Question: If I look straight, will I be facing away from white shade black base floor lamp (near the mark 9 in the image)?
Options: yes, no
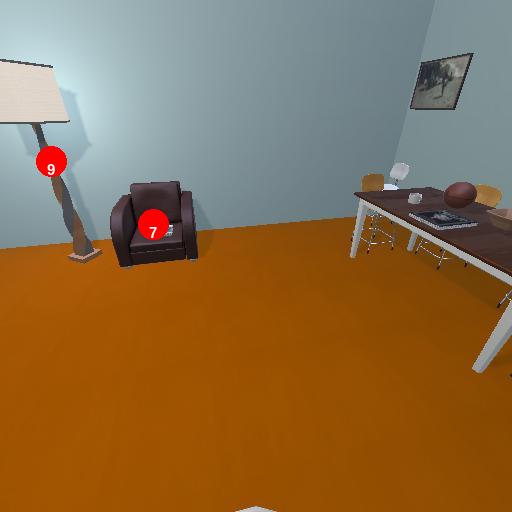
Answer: yes